Question: I store the field names within an array, in hopes to dynamically create the variables.
I receive a illegal offset type error for the if and else, these two lines:
'''
$data[$tmp_field] = $tmp_field[$id];
$data[$tmp_field] = 0;
'''
I checked the post data and it is posting with the appropriate data, but I am not sure what the problem is.
$student_id stores all the students ids., for example: '$student_id = array(8,9,11,23,30,42,55);'
'''
function updateStudentInfo() {
$student_id = $this->input->post('student_id');
$internet_student = $this->input->post('internet_student');
$dismissed = $this->input->post('dismissed');
$non_matriculated_student = $this->input->post('non_matriculated_student');
$felony = $this->input->post('felony');
$probation = $this->input->post('probation');
$h_number = $this->input->post('h_number');
$office_direct_to = $this->input->post('office_direct_to');
$holds = $this->input->post('holds');
$fields = array('internet_student', 'non_matriculated_student', 'h_number', 'felony', 'probation', 'dismissed');
foreach($student_id as $id):
$data = array();
foreach($fields as $field_name):
$tmp_field = ${$field_name};
if(empty($tmp_field[$id])) {
$data[$tmp_field] = 0;
} else {
$data[$tmp_field] = $tmp_field[$id];
}
endforeach;
print '<pre style="color:#fff;">';
print_r($data);
print '</pre>';
endforeach;
}
'''
This is the array format I desire:
'''
Array
(
[internet_student] => 1
[non_matriculated_student] => 1
[h_number] => 0
[felony] => 0
[probation] => 1
[dismissed] => 0
)
'''
Added screenshot to give you a visual of the form the data is being posted from

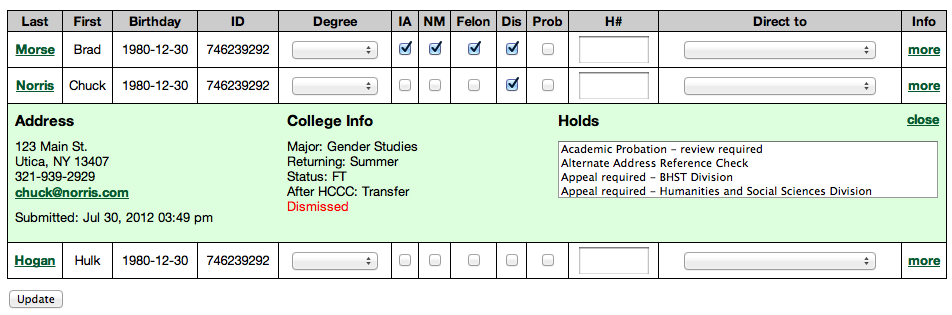
Answer: '''
foreach($student_id as $id):
$data = array();
foreach($fields as $field_name):
$tmp_field = ${$field_name};
if(empty($tmp_field[$id])) {
$data[$field_name] = 0;
} else {
$data[$field_name] = $tmp_field[$id];
}
endforeach;
print '<pre style="color:#fff;">';
print_r($data);
print '</pre>';
endforeach;
'''